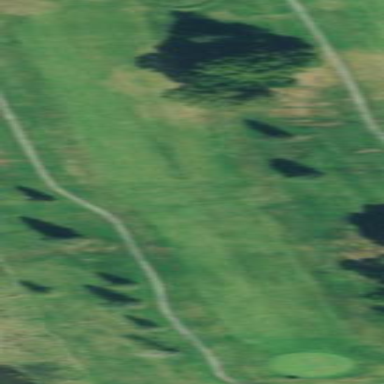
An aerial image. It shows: Golf fairway surrounded by grass.